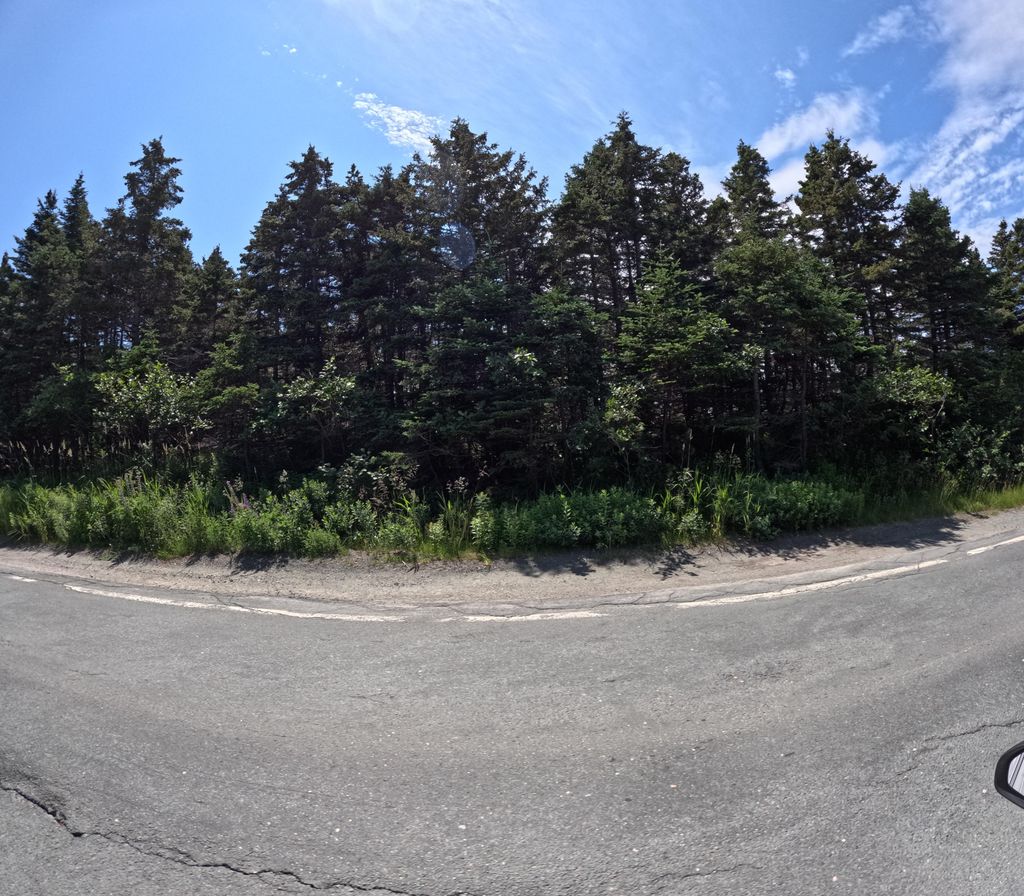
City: st_johns